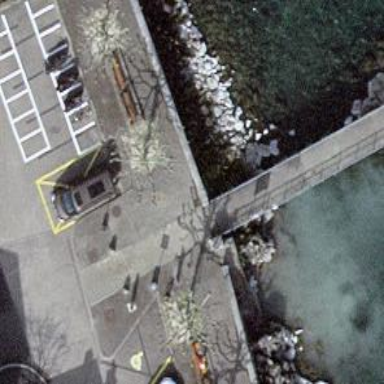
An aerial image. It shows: Concrete footway leading to ferry platform for public transport.